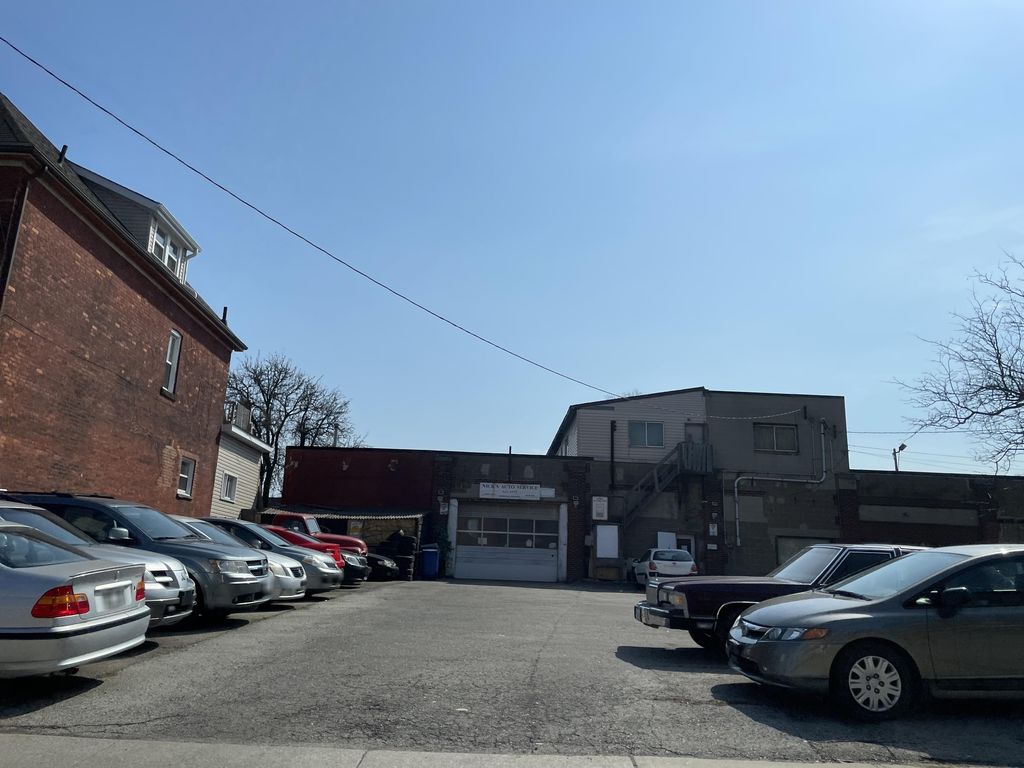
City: hamilton